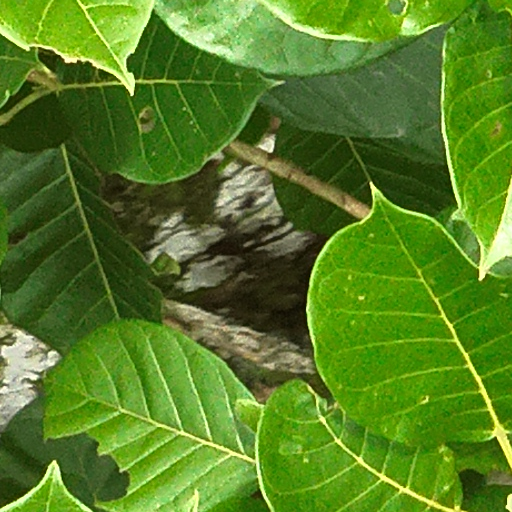
Species: Hieronyma alchorneoides
GBIF accepted scientific name: Hieronyma alchorneoides
Crown area (m\u00b2): 121.384